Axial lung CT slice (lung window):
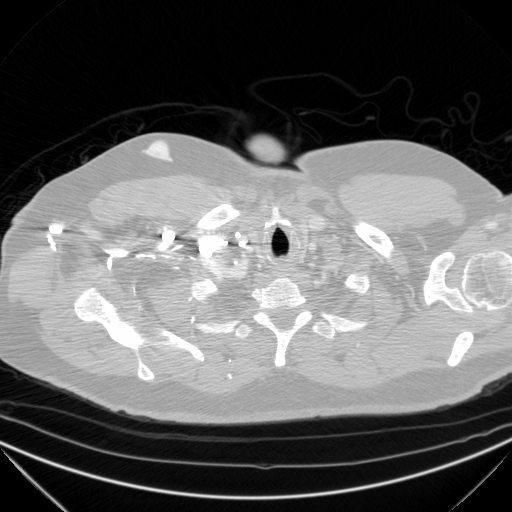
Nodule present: no